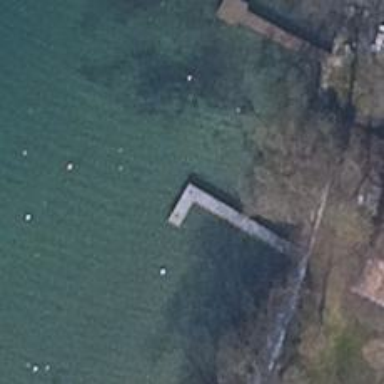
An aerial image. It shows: Man-made pier.